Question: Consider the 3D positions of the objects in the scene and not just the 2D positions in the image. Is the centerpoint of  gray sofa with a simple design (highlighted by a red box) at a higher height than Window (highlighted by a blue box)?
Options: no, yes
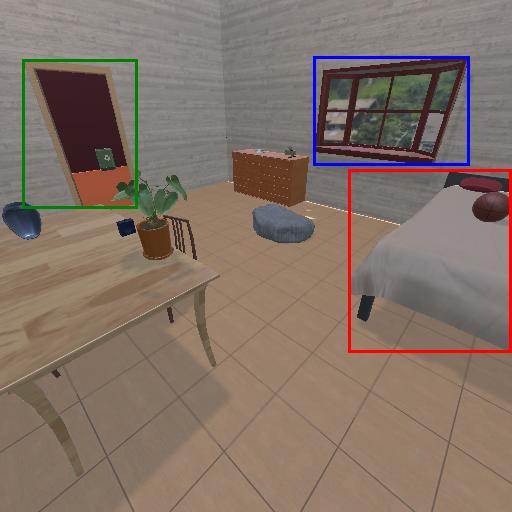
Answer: no